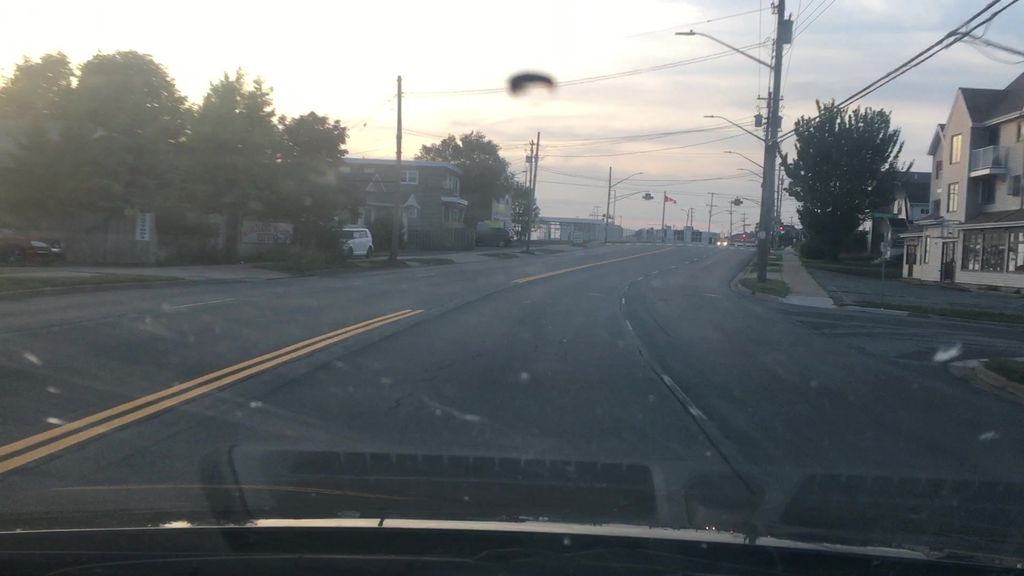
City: halifax